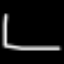
Label: line